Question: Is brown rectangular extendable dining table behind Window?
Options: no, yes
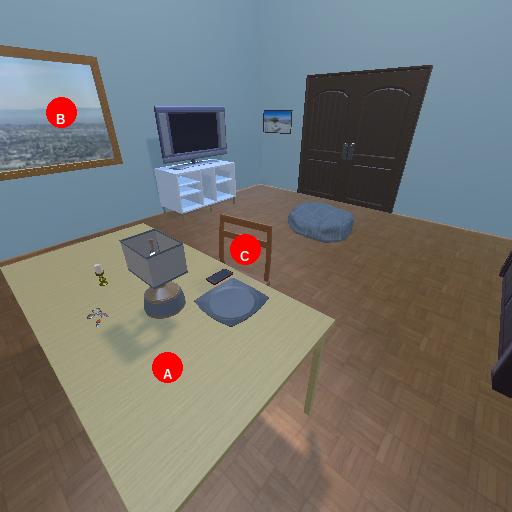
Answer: no